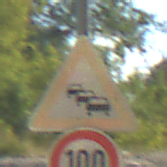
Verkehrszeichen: Stau
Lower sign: Geschwindigkeit100
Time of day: MorningAfternoon
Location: Outdoor (Nature)
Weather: PartlyCloudy
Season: NotSpecified
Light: Natural